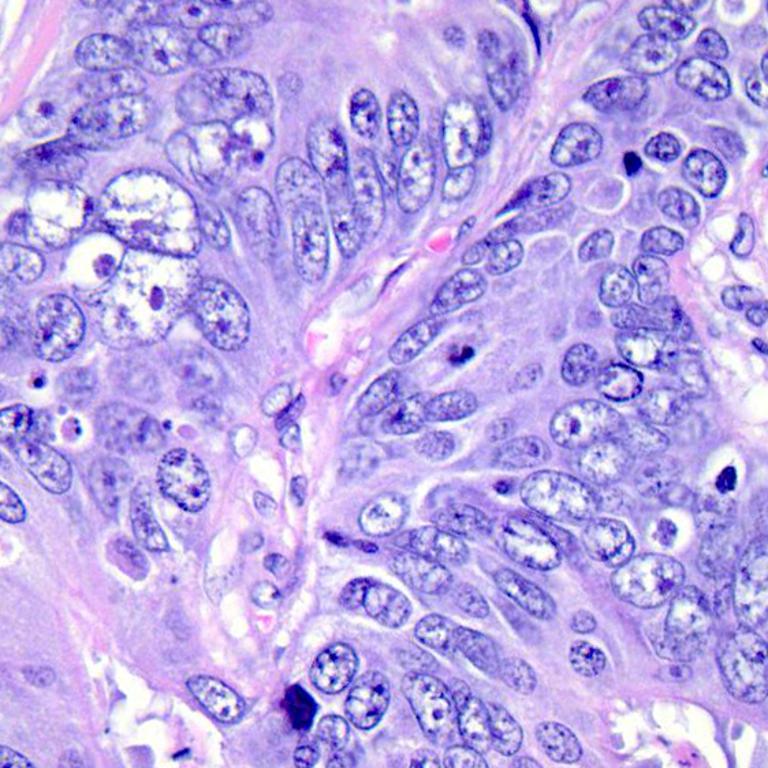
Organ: colon
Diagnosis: adenocarcinomas